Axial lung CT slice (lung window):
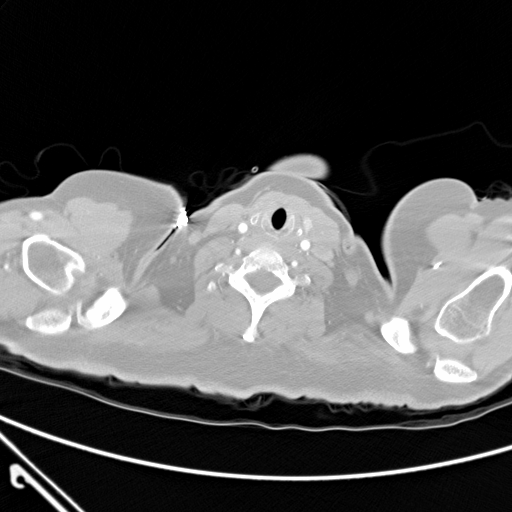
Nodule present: no